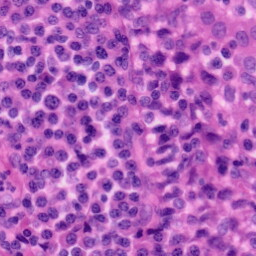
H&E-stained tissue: Tonsil